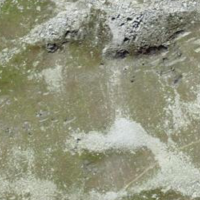
EUNIS habitat code: 48
Species observed at this site:
Geum montanum